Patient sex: F
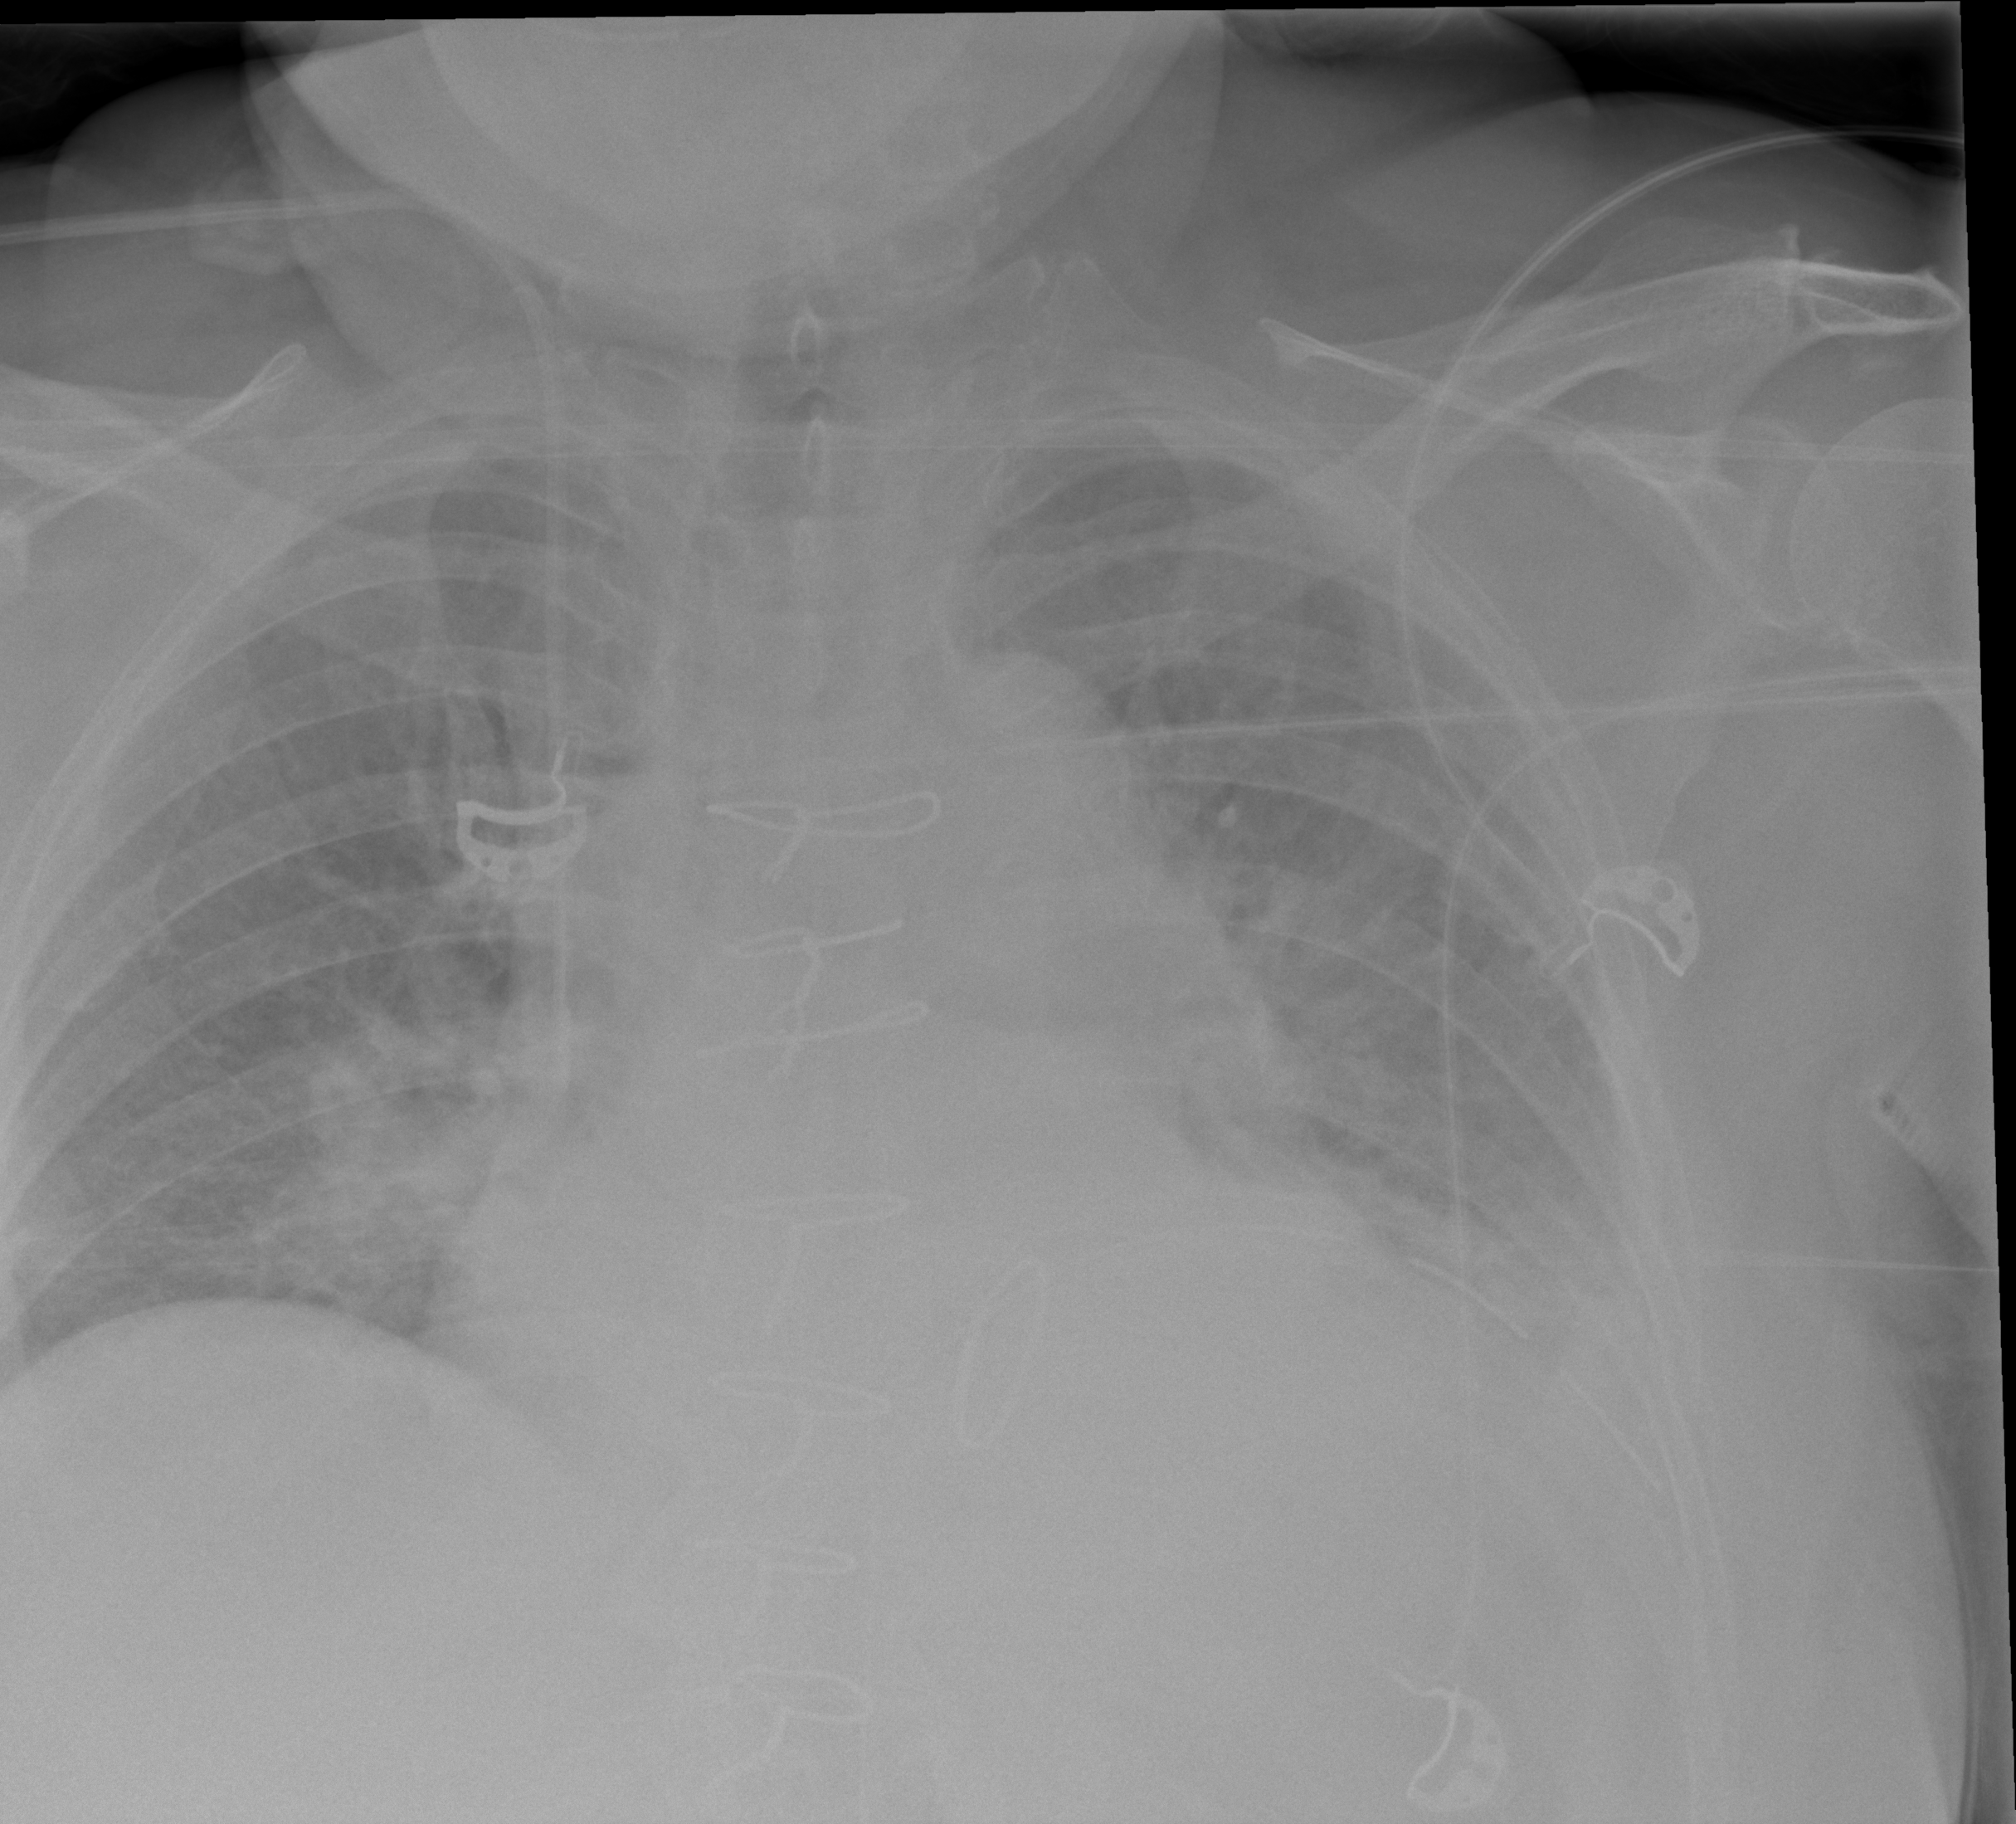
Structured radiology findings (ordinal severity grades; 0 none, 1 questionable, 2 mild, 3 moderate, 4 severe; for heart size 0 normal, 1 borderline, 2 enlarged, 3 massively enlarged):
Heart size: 2
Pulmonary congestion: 3
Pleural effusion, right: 0
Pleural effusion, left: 2
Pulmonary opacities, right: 2
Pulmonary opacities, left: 2
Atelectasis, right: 2
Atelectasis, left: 2